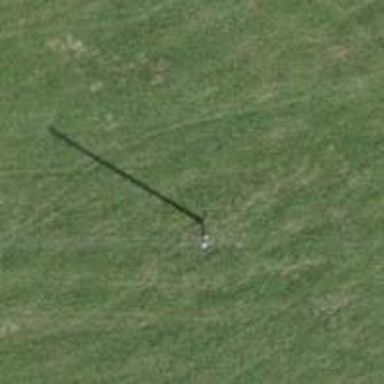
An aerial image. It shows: Utility pole as the man-made structure.